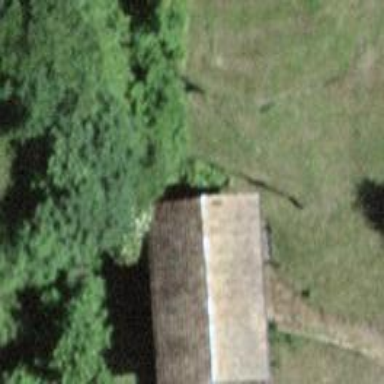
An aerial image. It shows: Barn.